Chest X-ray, AP view. Patient: 58 years old, sex M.
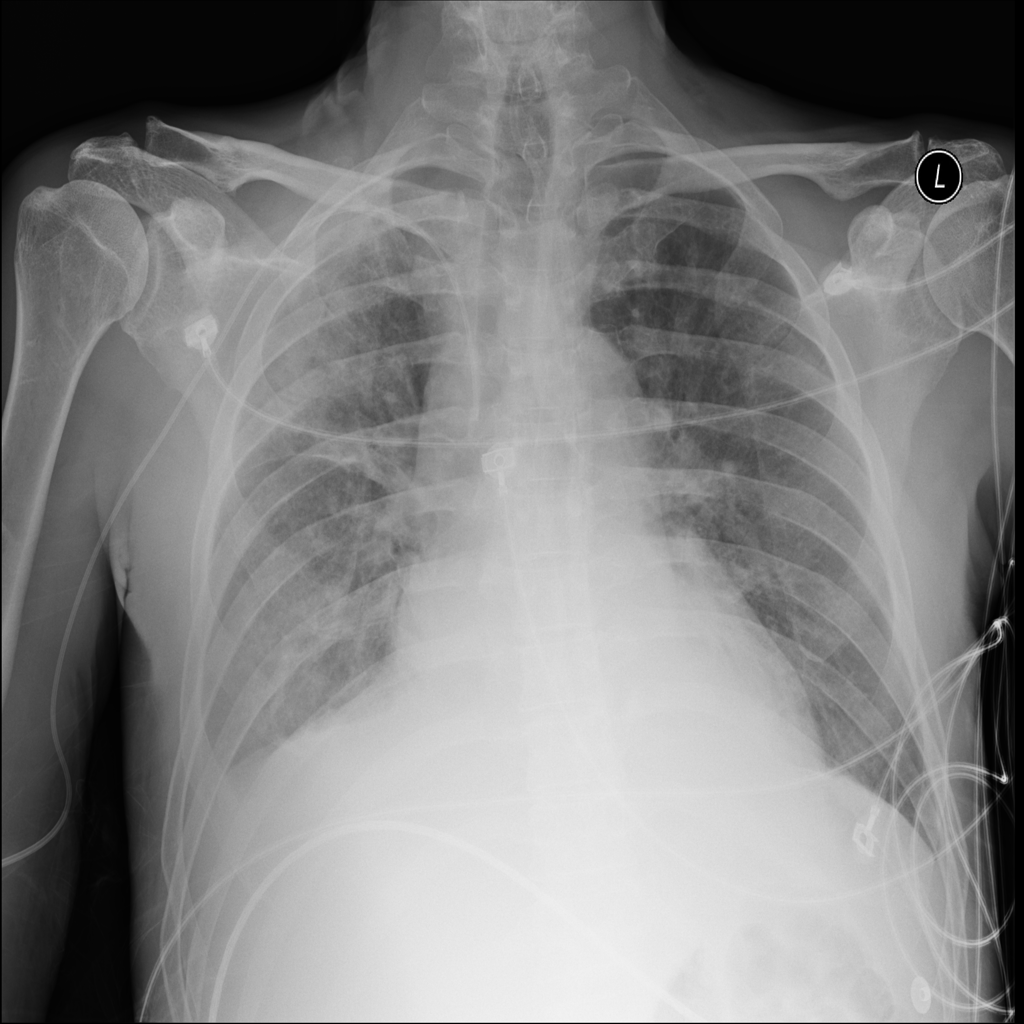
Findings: Effusion, Pneumonia